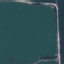
Label: SeaLake